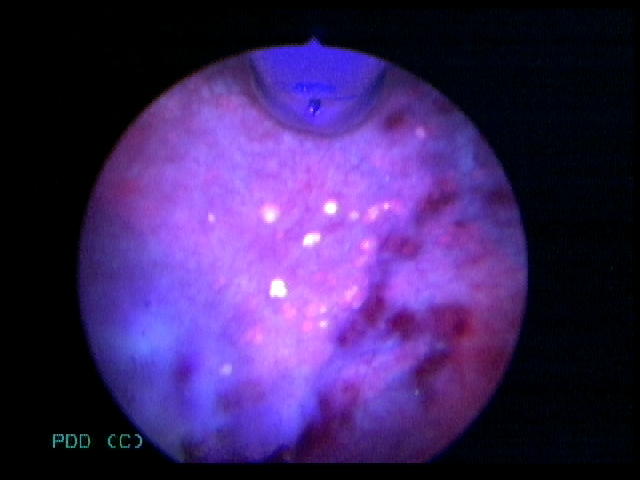
Modality: BLC
Class: Non-malignant
Subclass: InflammationNOS
Lesion: L3
Morphology: Non-papillary
Bladder cancer association: No